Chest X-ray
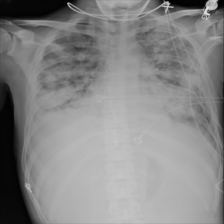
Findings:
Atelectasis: negative
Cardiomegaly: negative
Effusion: negative
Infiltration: negative
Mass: positive
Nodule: negative
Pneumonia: negative
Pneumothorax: negative
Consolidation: negative
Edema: negative
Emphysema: negative
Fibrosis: negative
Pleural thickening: negative
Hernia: negative